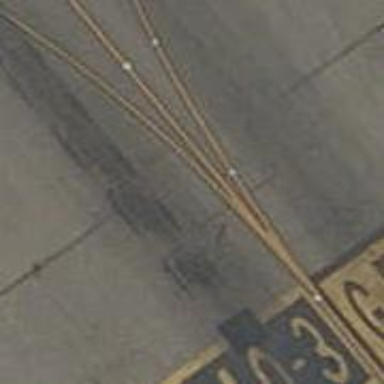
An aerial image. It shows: Image of taxiway at airport.